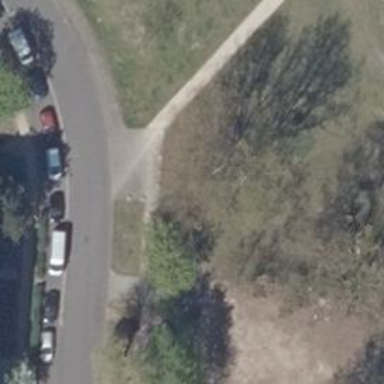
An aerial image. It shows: Compacted footway.